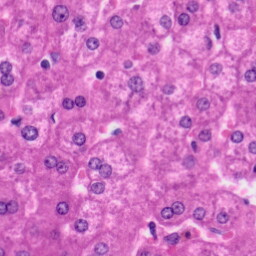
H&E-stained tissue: Liver